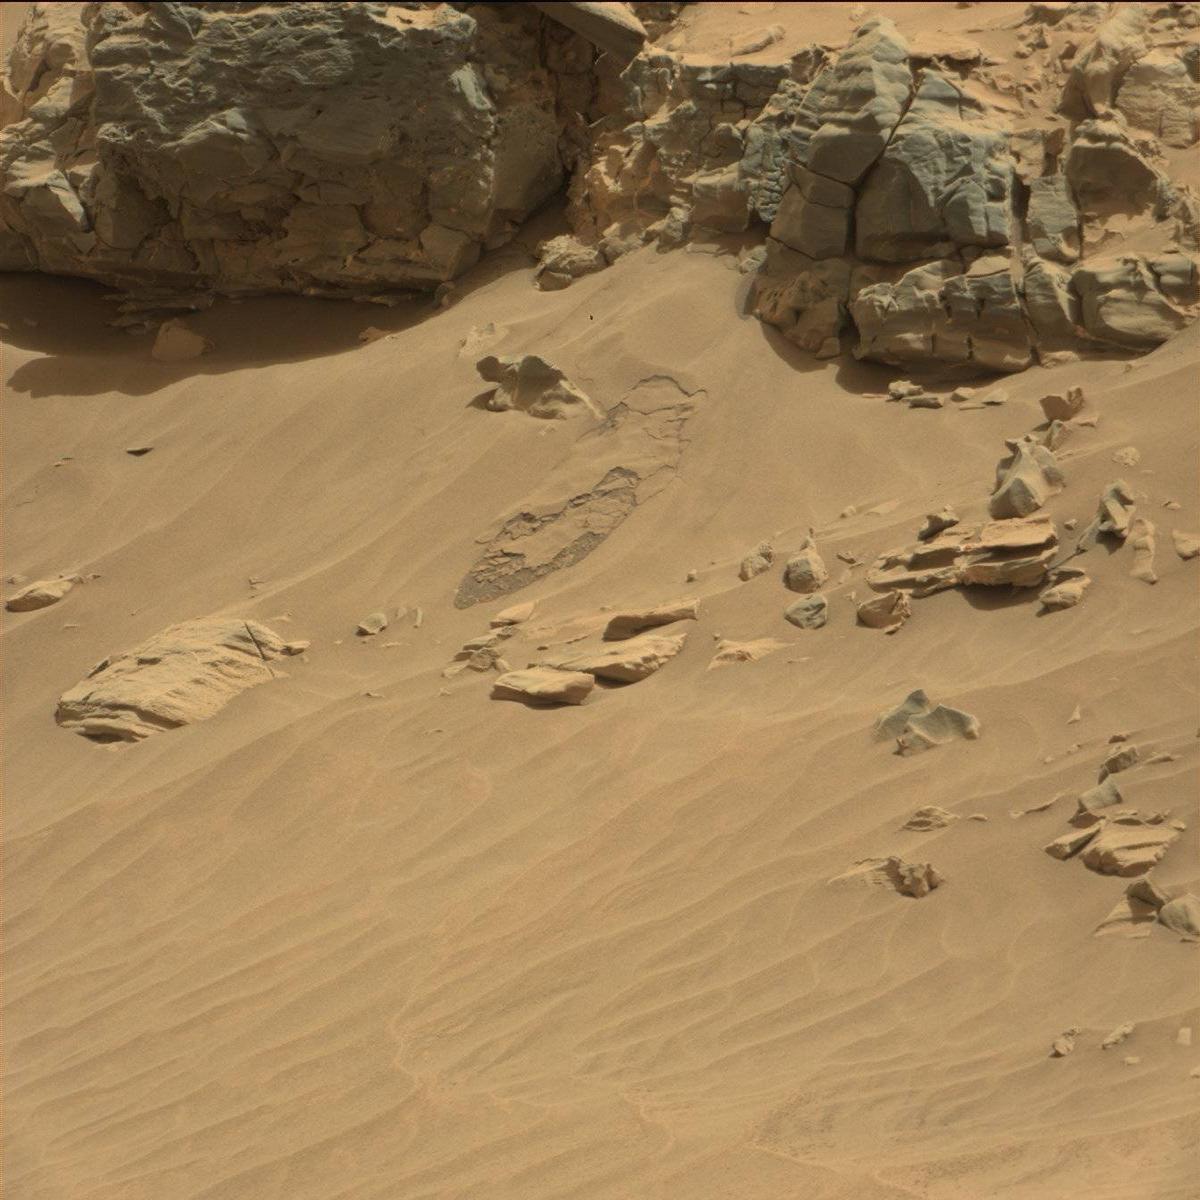
Terrain classes present: Bedrock, Sand / Soil